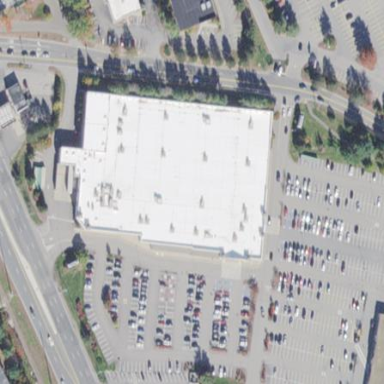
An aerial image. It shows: Department store building.